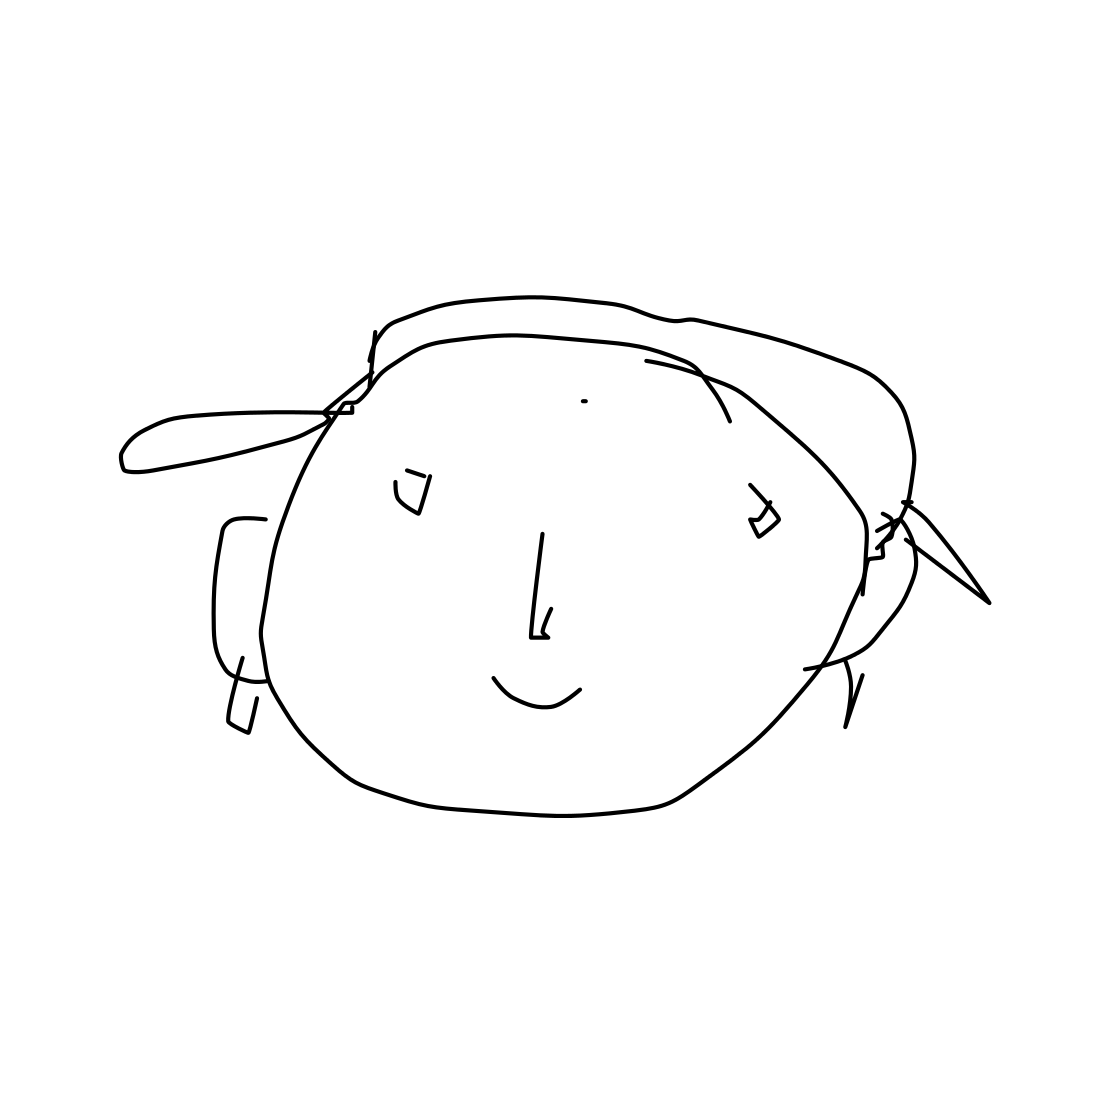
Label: face